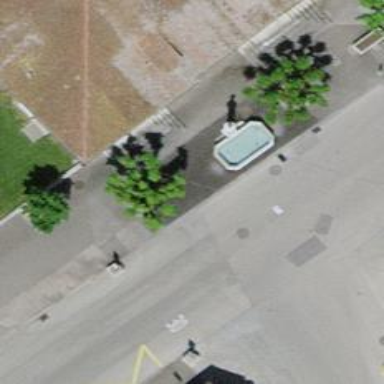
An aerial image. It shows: Beautiful fountain.